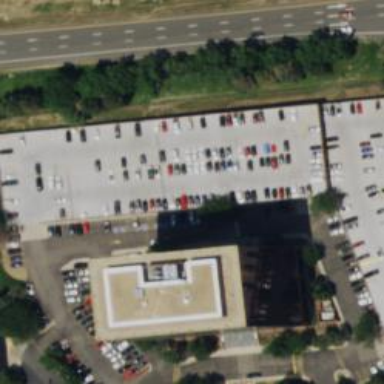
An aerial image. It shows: Multi-storey parking building.